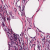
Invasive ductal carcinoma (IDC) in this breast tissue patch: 0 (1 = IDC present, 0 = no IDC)